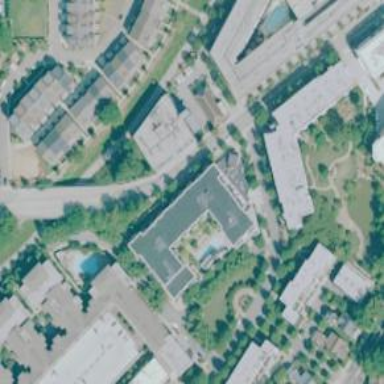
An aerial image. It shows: Group of condominium buildings.